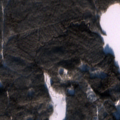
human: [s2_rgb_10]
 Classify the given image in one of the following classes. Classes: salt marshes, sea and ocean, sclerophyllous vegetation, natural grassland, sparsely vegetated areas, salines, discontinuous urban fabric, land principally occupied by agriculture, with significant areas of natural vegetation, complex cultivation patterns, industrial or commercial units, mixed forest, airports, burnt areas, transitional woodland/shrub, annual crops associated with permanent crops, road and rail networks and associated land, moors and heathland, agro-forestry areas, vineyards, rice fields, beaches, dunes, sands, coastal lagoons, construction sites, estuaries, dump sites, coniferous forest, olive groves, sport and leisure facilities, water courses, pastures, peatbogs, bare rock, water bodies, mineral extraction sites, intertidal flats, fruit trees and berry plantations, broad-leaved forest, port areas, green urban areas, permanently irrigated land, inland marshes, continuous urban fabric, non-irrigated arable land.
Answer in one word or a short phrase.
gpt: coniferous forest, mixed forest, water bodies